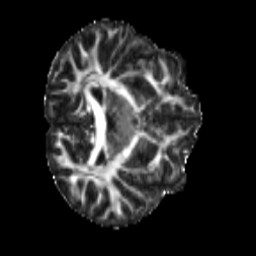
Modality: FA
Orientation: axial
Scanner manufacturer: siemens
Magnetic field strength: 3 T
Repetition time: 4 s
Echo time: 0.0594 s